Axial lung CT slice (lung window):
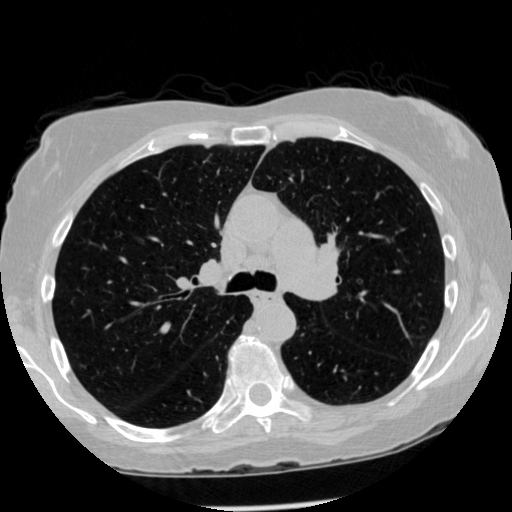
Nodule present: no